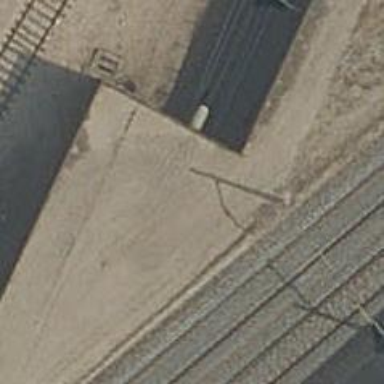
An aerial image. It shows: Railway tunnel with electrified contact lines.